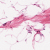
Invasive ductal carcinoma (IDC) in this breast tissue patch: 0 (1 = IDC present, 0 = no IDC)